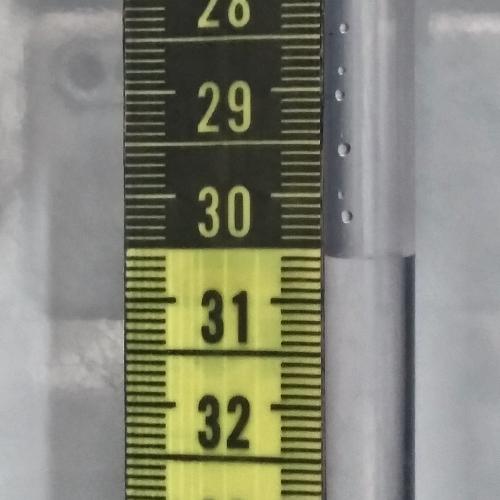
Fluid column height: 30.6 cm